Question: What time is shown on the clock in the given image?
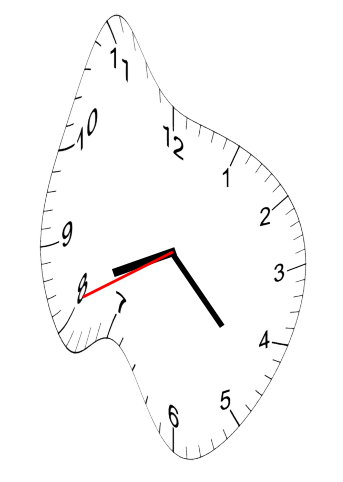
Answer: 08:22:41